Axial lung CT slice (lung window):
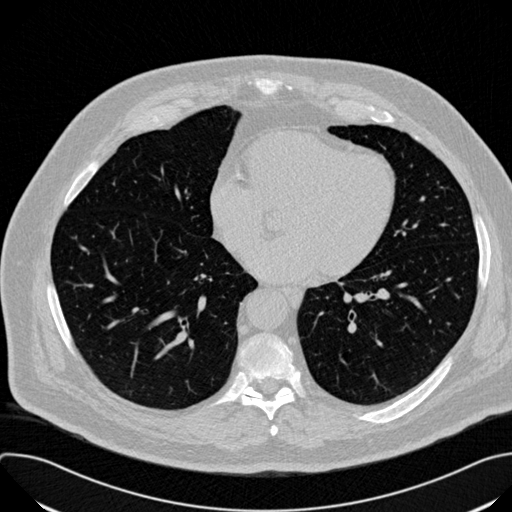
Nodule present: no